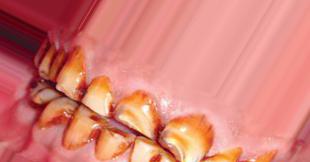
Condition: Tooth Discoloration